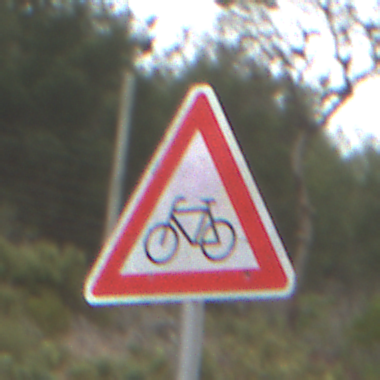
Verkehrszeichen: RadverkehrRechts
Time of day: Midday
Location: Outdoor (Nature)
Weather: Overcast
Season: NotSpecified
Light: Natural